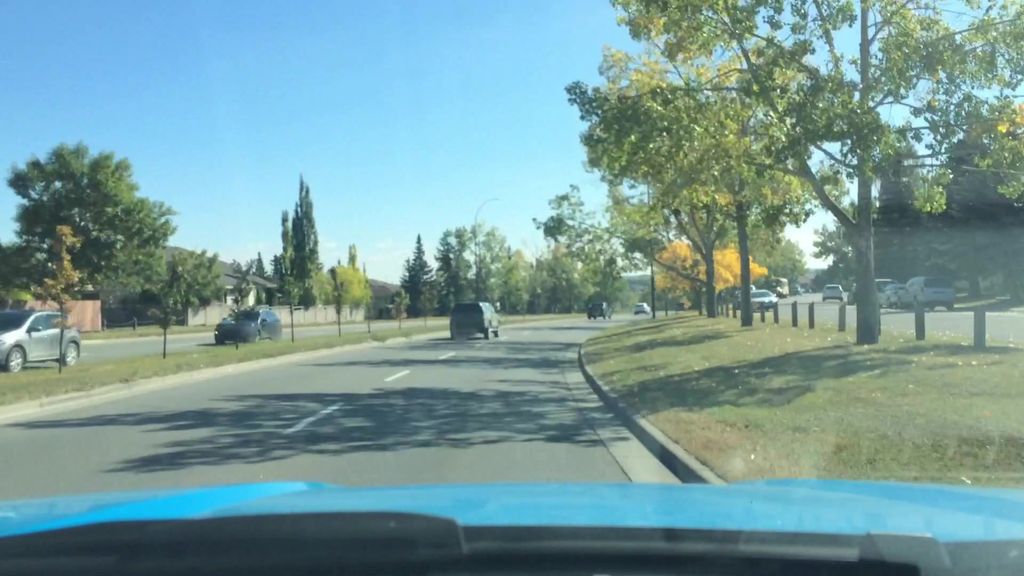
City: calgary